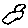
Label: bird